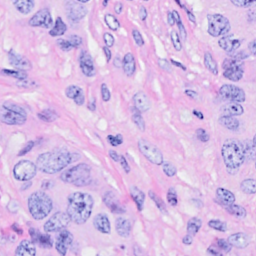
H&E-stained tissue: Breast